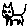
Label: cat